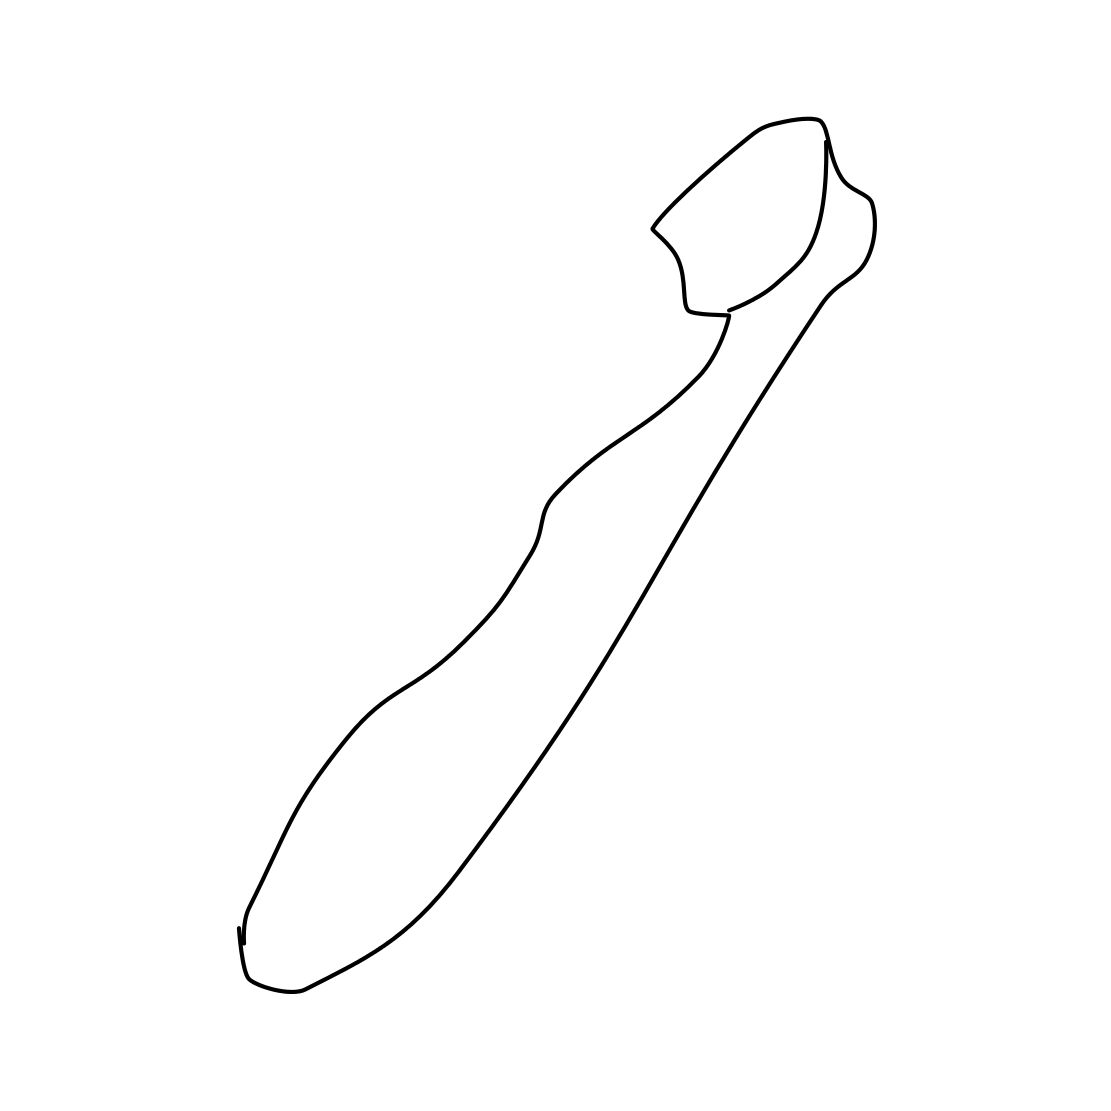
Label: toothbrush